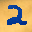
Label: 2